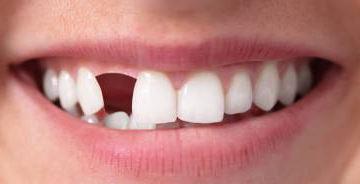
Condition: hypodontia